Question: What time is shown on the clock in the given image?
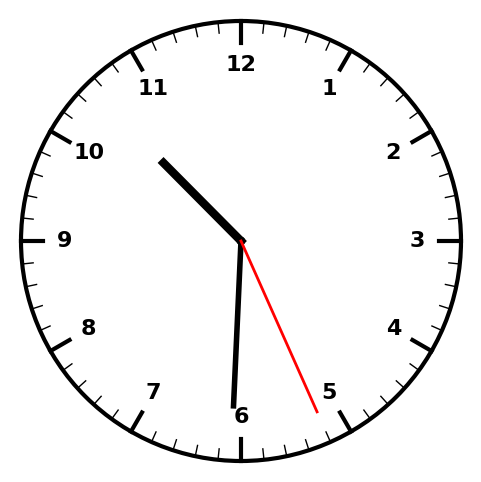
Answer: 10:30:26